Question: I have a site that displays a mosaic of images like so.

When the page loads I store an array of image links in each of the image-div data attribute. So each picture in the mosaic is a div with a background image, and has an array of image links associated with it.
I want to make it so when you hover over an image, it changes the background image for the div every few seconds, but only when the mouse is hovered over the image.
When I hover over any one of the images I run this code
'''
$(@).find('div.item').mouseenter ->
return if $(@).attr("class") == "item is-expanded"
enteredDiv = $(this)
changeImage(enteredDiv)
$(@).find('.item').mouseleave ->
return if $(@).attr("class") == "item is-expanded"
clearInterval stopChangeImage
'''
Which calls these functions
'''
x = 0
stopChangeImage = null
changeImage = (enteredDiv) ->
workImg = enteredDiv.children('.item-content').data('work-img')
console.log 'attachment url image test ' + workImg[0]
selectedImg = workImg[x]
x++
x = 0 if x >= workImg.length
if selectedImg
enteredDiv.children('.item-content').css 'background-image','url(' + selectedImg + ')'
stopChangeImage =
setInterval(->
changeImage enteredDiv
, 1000)
'''
But I am getting really buggy results. It starts to flip through the images but it does not stop on mouseleave. Also the interval starts to get really buggy and the timing is not correct. Please help me find a better way to do this! THanks!
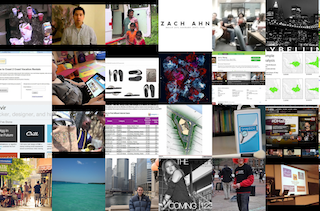
Answer: You could, every second, find all the expanded item divs that are being hovered over (probably only one) and immediately change their image:
'''
setInterval(function(){
$('div.item.is-expanded:hover').each(
function(){changeImage($this);}
);
},1000);
function changeImage()
{
[function from your question]
}
'''